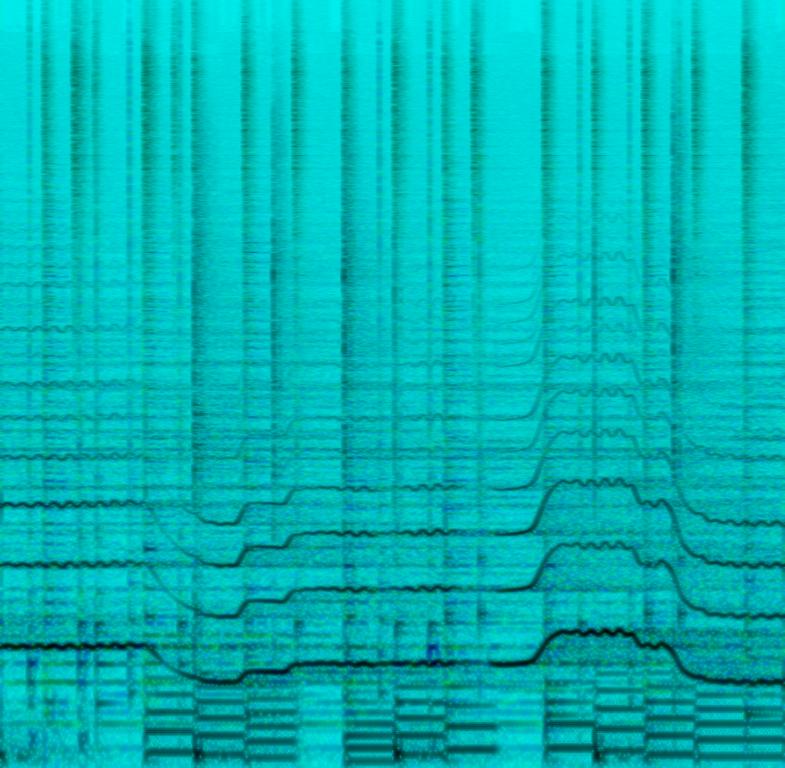
The song is an instrumental. The tempo is medium with theremin playing passionately, steady drumming rhythm ,groovy bass line and keyboard accompaniment . The tunes are Christmas carols with poor audio quality.